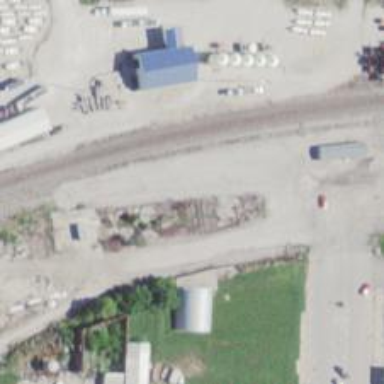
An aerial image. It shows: Railway siding for service.